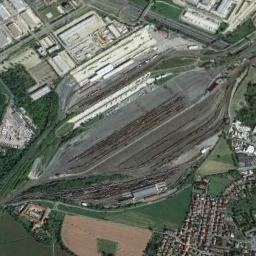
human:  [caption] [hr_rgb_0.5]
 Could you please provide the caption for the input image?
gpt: The railway station has lots of railways, Some trains and white buildings .

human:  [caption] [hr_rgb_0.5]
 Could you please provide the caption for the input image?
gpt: The railway station is next to some buildings and grass .

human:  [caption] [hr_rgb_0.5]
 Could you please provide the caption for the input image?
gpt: There is a fully equipped railway station in the city .

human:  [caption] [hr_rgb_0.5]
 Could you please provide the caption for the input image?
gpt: There are many buildings beside the railway station .

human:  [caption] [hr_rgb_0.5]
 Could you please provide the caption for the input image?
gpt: There are many buildings and some green meadows around the railway station .